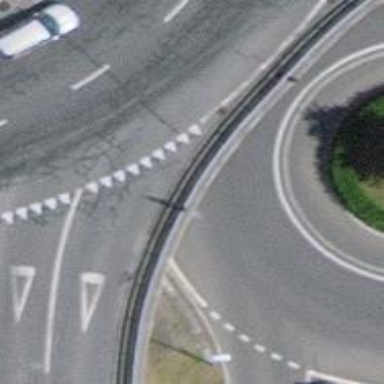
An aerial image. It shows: Unclassified road featuring roundabout.